Question: This is a code for my school pls help
'''
class product:
deliveryCharge=50
def __init__(self,nam="Teddy Bear", prc=500):
self.name=nam
self.price=prc
def get_name(self):
return self.name
def get_price(self):
return self.price + product.deliveryCharge
def __str__(self):
return "The {} will cost you Rs.{}.".format(self.get_name(),self.get_price())
class gift(product):
def __init__(self,nam,prc,wrpchrge=100):
super().__init__(nam,prc)
self.wrappingcharge=wrpchrge
def get_price(self):
return self.price + product.deliveryCharge+gift.wrappingcharge
x1=product("yoyo",29)
print("I am buying a {} and it costs me {}".format(x1.get_name,x1.get_price))
m1=gift("yoyo",29)
print("I am buying a {} and it costs me {}".format(m1.get_name,m1.get_price))
print(product.get_name)
'''
The error I am getting:

If anyone knows how to fix this,
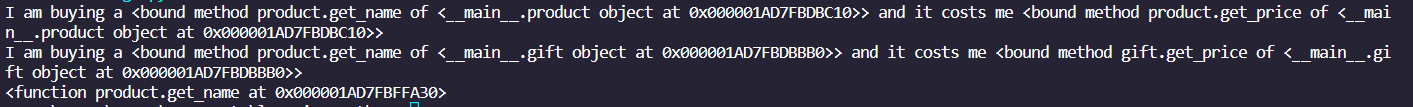
Answer: You are printing the reference to the objects in memory. Use parenthesis to print the actual values. For instance 'x1.get_name' should be 'x1.get_name()'. There are also other problems, you need to use self to reference the values in both classes, even in the gift class for values in product, since it inherits its functions.
Here's an example:
'''
class product:
deliveryCharge=50
def __init__(self,nam="Teddy Bear", prc=500):
self.name=nam
self.price=prc
def get_name(self):
return self.name
def get_price(self):
return self.price + self.deliveryCharge # changed from product to self
def __str__(self):
return "The {} will cost you Rs.{}.".format(self.get_name(),self.get_price())
class gift(product):
def __init__(self,nam,prc,wrpchrge=100):
super().__init__(nam,prc)
self.wrappingcharge=wrpchrge
def get_price(self):
return self.price + self.deliveryCharge+self.wrappingcharge # changed to self
x1=product("yoyo",29)
print("I am buying a {} and it costs me {}".format(x1.get_name(),x1.get_price()))
m1=gift("yoyo",29)
print("I am buying a {} and it costs me {}".format(m1.get_name(),m1.get_price()))
print(x1.get_name()) # changed to x1 from product
'''
Result:
'''
I am buying a yoyo and it costs me 79
I am buying a yoyo and it costs me 179
yoyo
'''